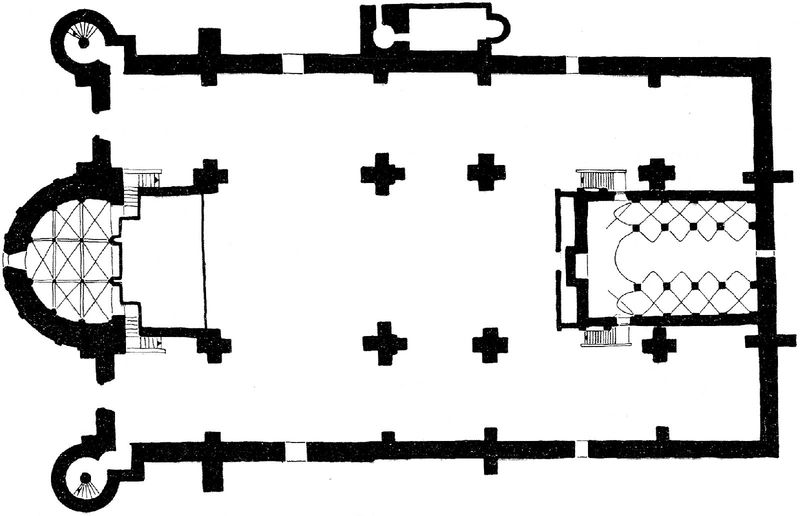
Titel: Dom St. Peter in Trier
Standort: Trier (EU - D - RP)
Schlagwörter: gott, fenster, pfeiler, schwarz, skizze, säule, säulen, zeichnung, dach, architektur, kirche, turm, schiffe, mauer, treppe, treppen, einfach, halle, wände, eingang, gewölbe, kloster, kreuz, türme, draufsicht, altar, hauptschiff, reihen, halbrund, ecken, portal, kreuze, seitenschiff, mauern, altarraum, apsis, chor, plan, ausgang, wendeltreppe, grundriss, architekt, apris, chorraum, plus, archetektur, gebeude, kierche, grundriss einer basilika.